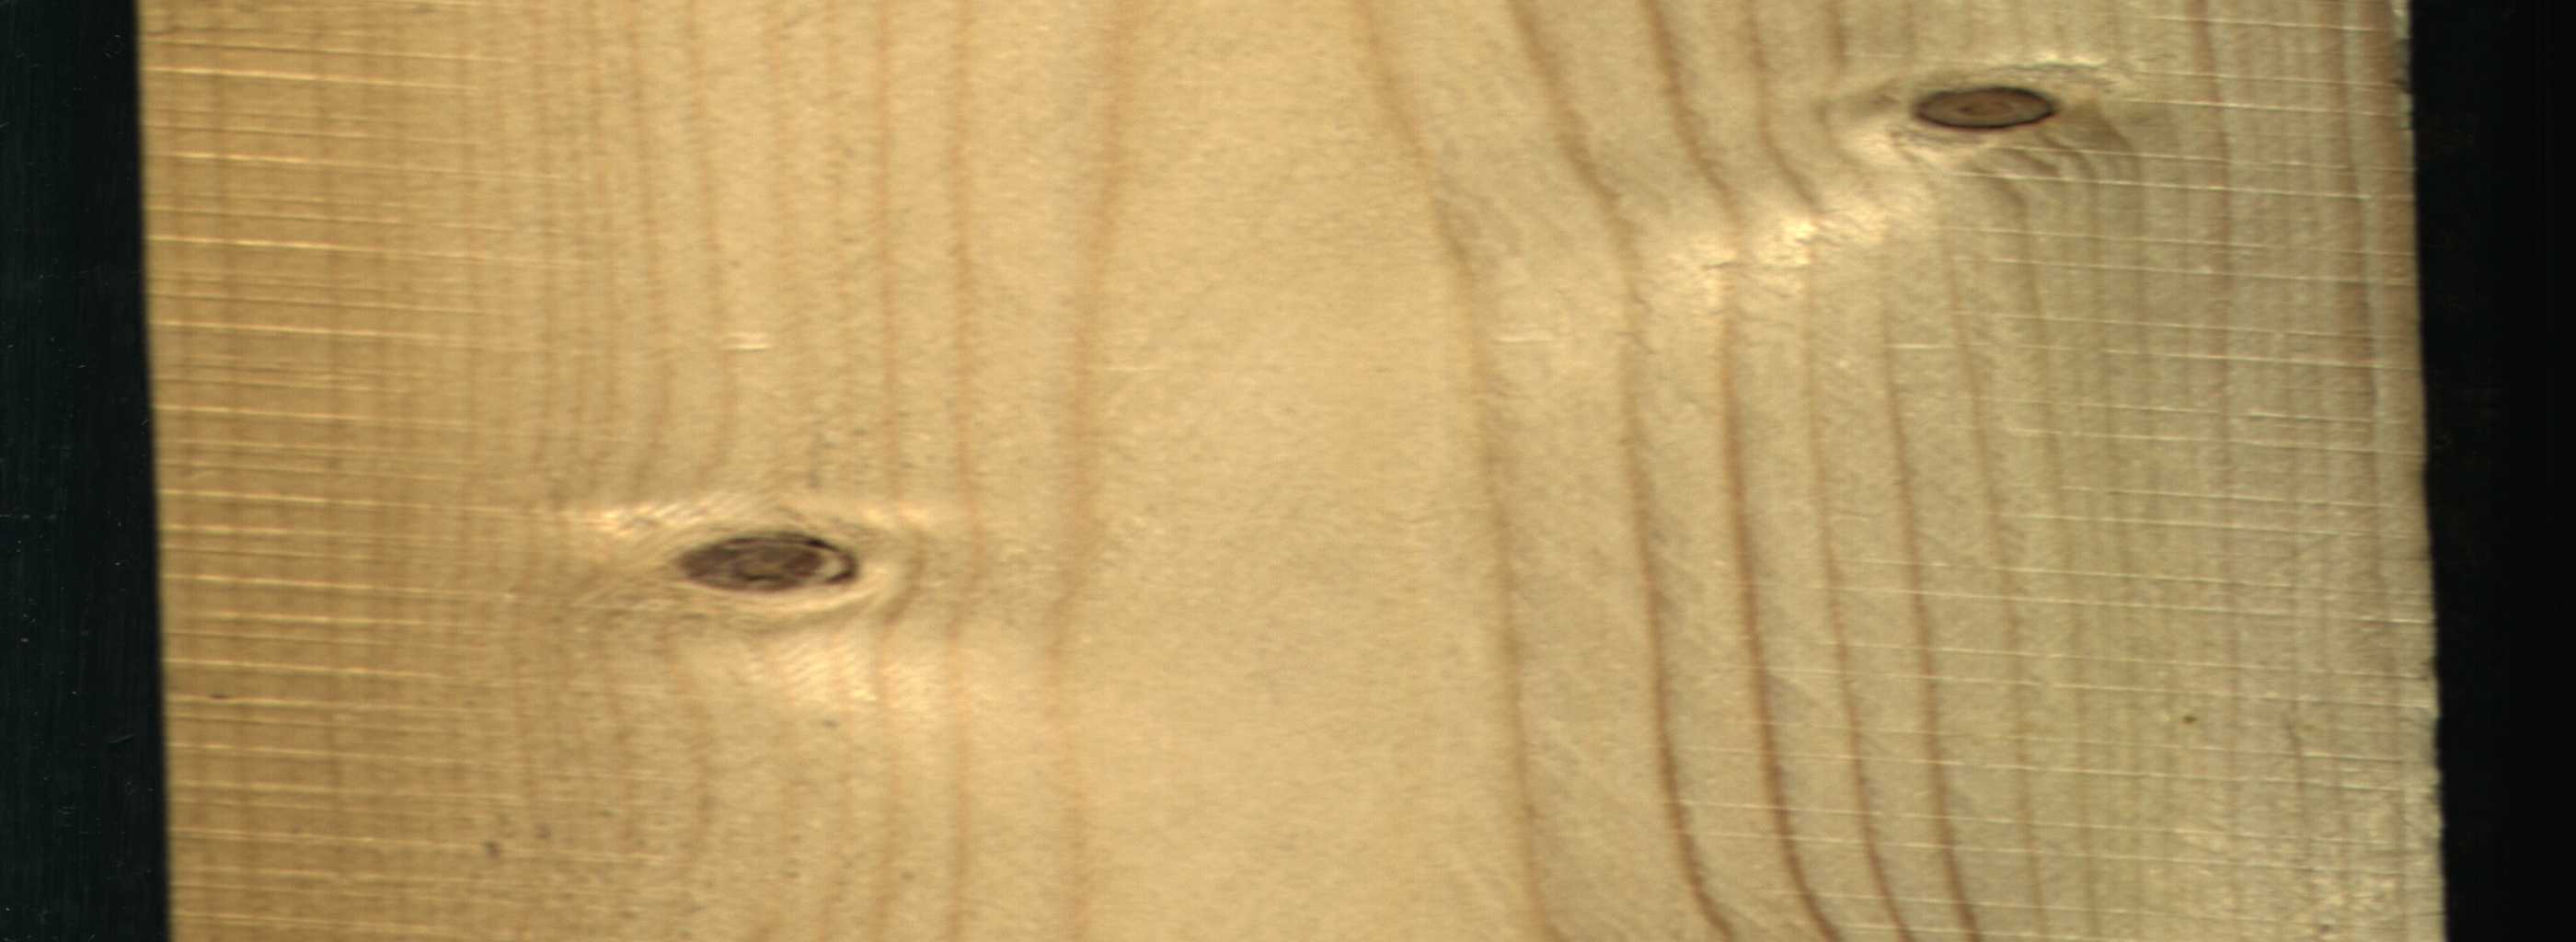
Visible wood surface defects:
Dead_Knot
Dead_Knot
Dead_Knot
Dead_Knot